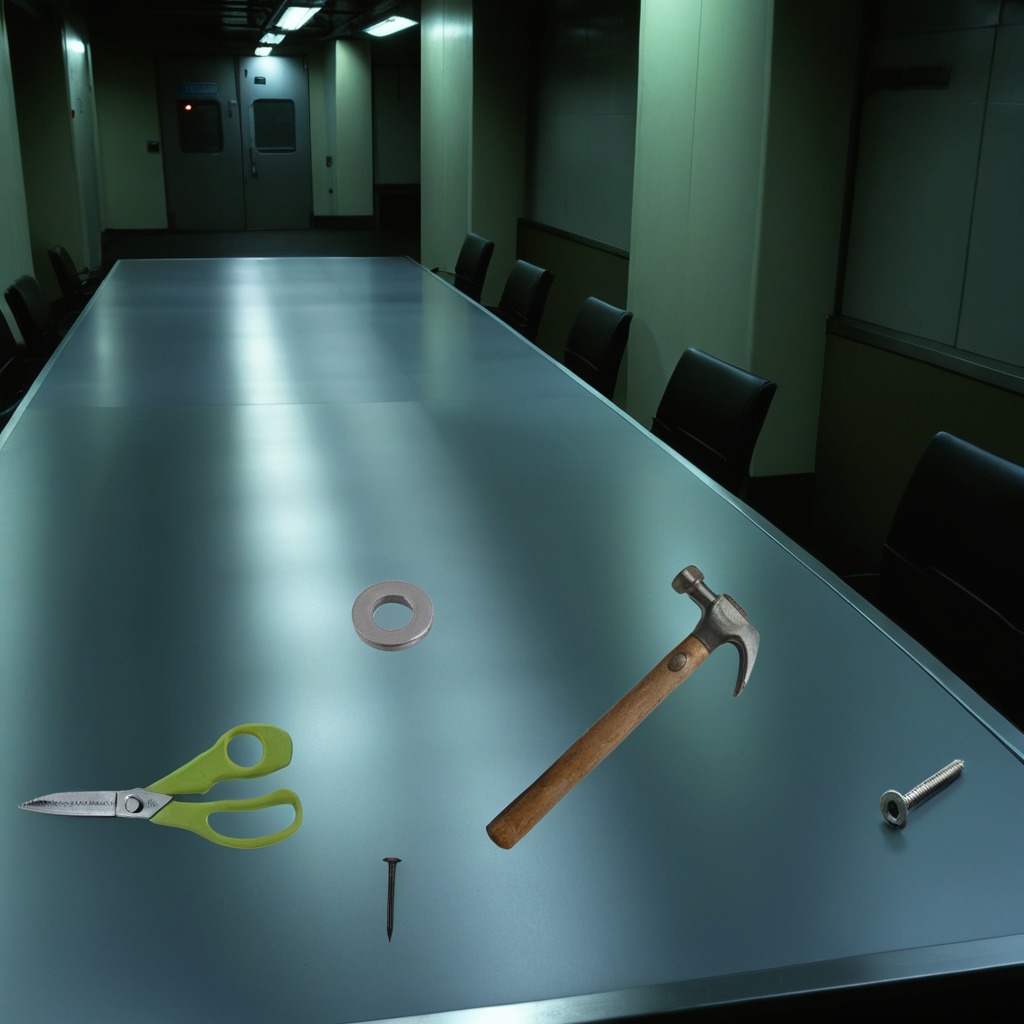
A flat metal washer, a metal machine screw, an iron nail, a hammer, and a pair of scissors are lying on the table.